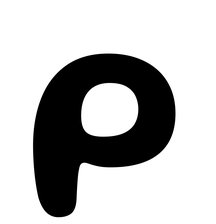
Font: Gluten_SemiBold